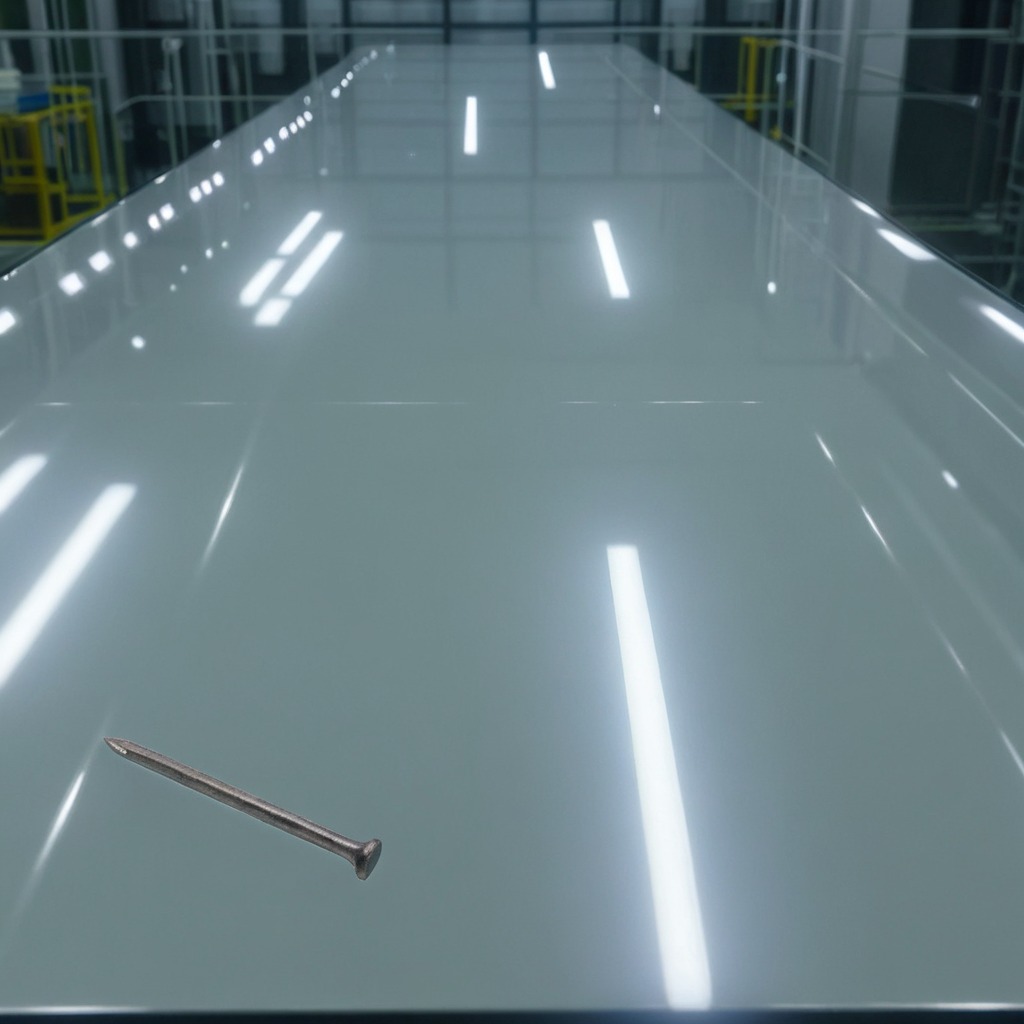
A nail is lying on the table in the ship maintenance bay.